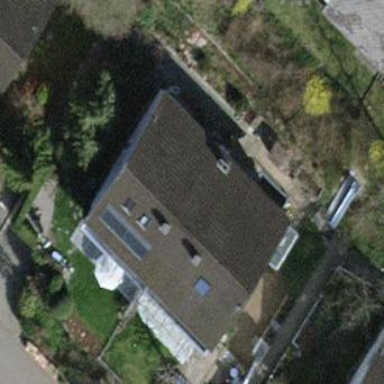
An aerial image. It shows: Terrace building.